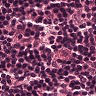
Metastatic tissue present: no